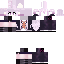
A female skeleton skin with pale skin, wearing blonde helmet dressed in a purple robe top and brown pants, featuring a closed mouth.